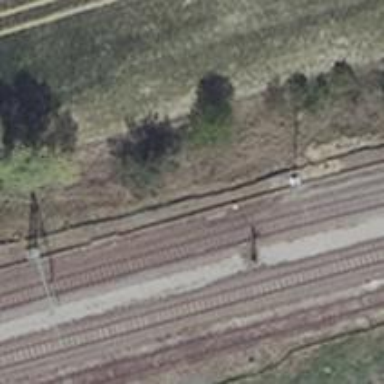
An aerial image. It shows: Rail siding with electrified contact lines.